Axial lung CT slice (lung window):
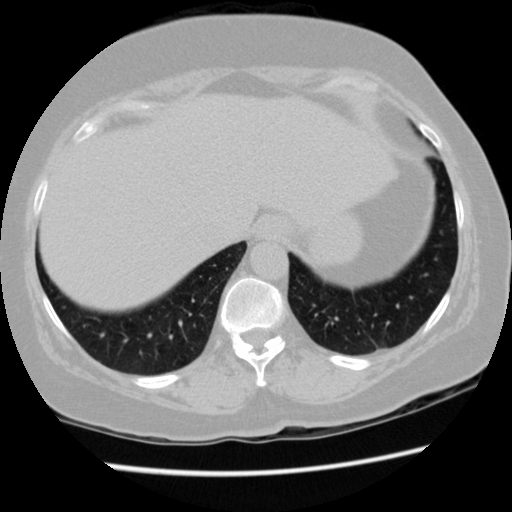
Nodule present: no